Field crop: maize
Growth stage: 1
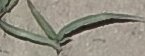
Species: sorghum